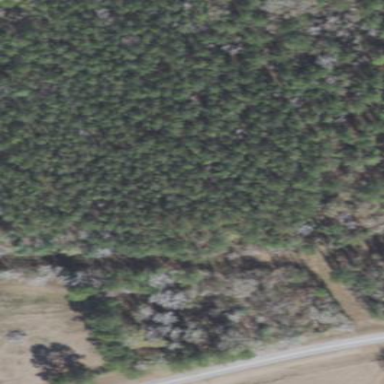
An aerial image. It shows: Woodland consisting mainly of needle-leaved trees.